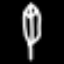
Label: leaf